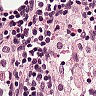
Metastatic tissue present: no